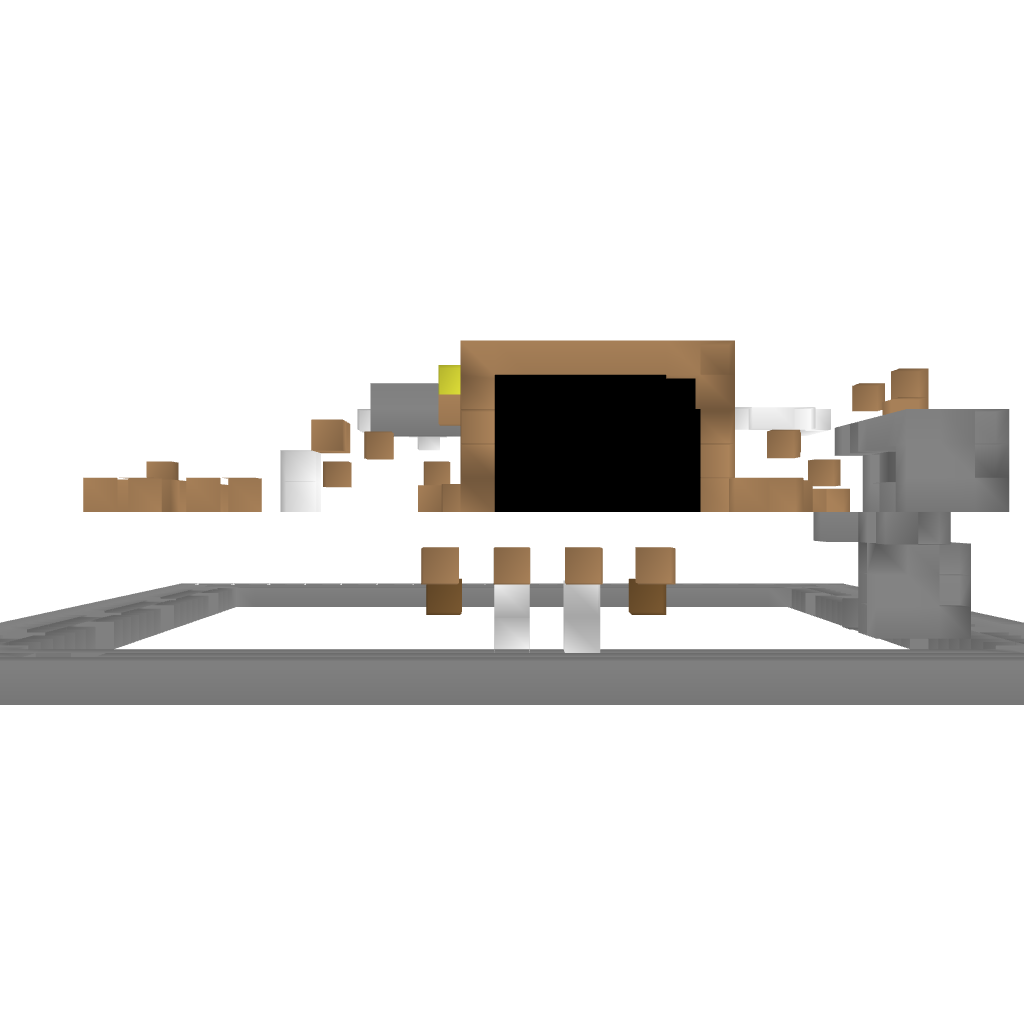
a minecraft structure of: Clay House bad low quality